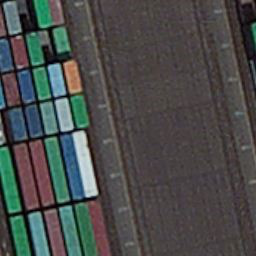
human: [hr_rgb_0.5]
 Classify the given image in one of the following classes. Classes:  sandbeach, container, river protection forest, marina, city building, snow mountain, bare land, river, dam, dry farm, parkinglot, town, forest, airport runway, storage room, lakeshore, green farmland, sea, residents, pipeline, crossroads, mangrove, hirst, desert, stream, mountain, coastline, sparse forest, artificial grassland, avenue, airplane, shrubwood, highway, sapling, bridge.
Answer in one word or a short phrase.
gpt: container